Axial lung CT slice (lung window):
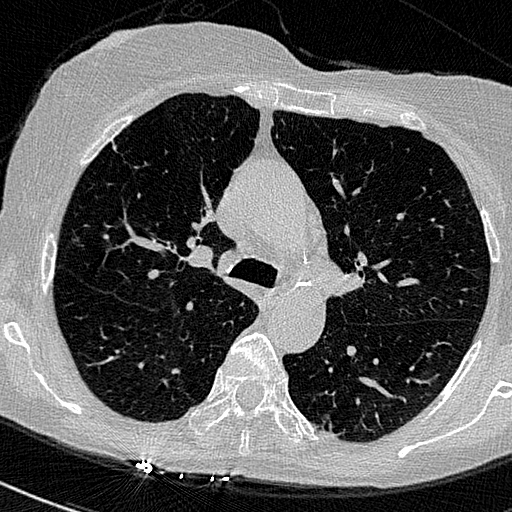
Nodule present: no